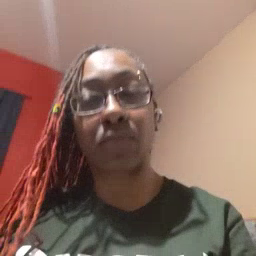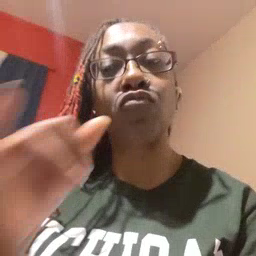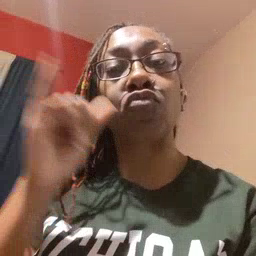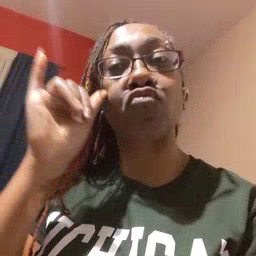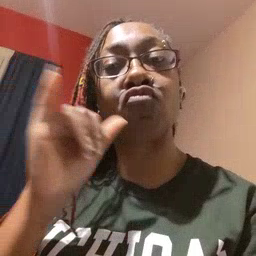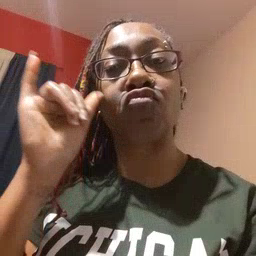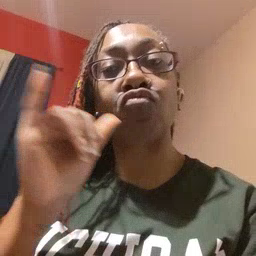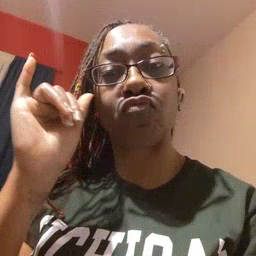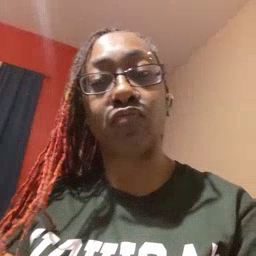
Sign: yesterday